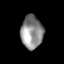
Tissue: skin
Cell type: Epithelial cells
Senescence score: 0.864
Nuclear area (px): 713
Mean DAPI intensity: 141.383